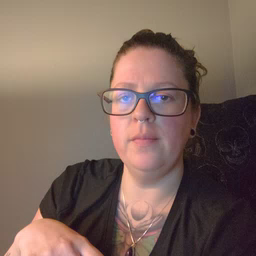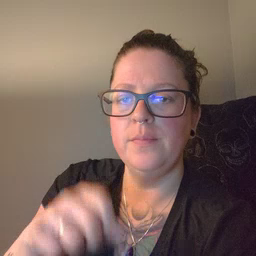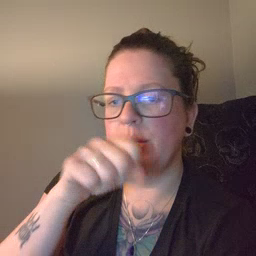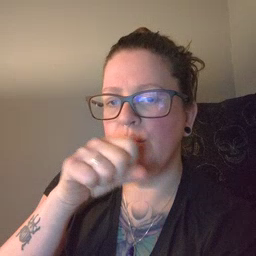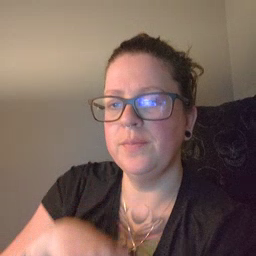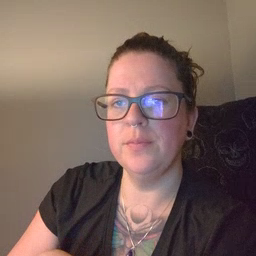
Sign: icecream